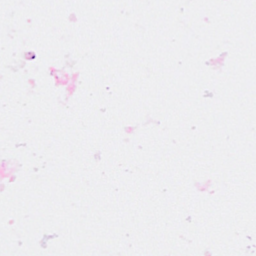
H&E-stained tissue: Breast